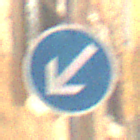
Verkehrszeichen: VorgeschriebeneVorbeifahrtLinks
Umgebung: Outdoor, Urban
Tageszeit: Midday
Wetter: Clear
Licht: Natural
Jahreszeit: NotSpecified
Kontrast: HighContrast